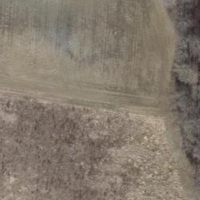
EUNIS habitat code: 52
Species observed at this site:
Capreolus capreolus